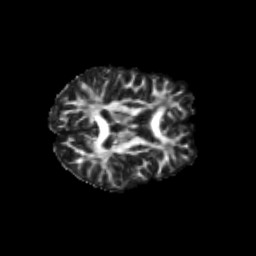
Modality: FA
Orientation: axial
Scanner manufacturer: siemens
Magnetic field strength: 3 T
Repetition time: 9.2 s
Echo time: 0.084 s